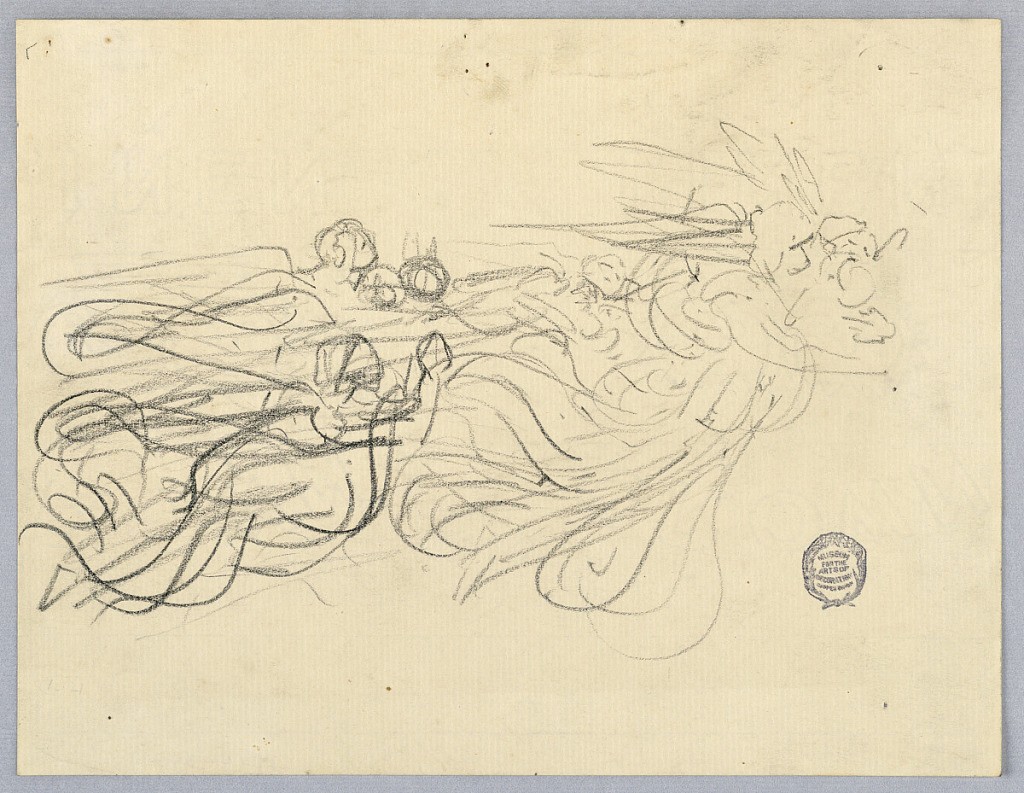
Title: Sketch of Angels
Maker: Francis Augustus Lathrop, American, 1849–1909
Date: ca. 1895
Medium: Black crayon on cream laid paper
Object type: Drawing
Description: A group of figures, flying towards the right.